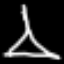
Label: The Eiffel Tower